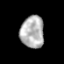
Tissue: prostate
Cell type: T cells
Senescence score: 0.6843
Nuclear area (px): 741
Mean DAPI intensity: 178.999